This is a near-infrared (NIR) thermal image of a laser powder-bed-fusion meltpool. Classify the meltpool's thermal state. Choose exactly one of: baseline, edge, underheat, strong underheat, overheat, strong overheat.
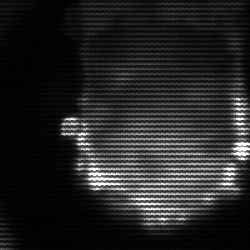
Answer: baseline